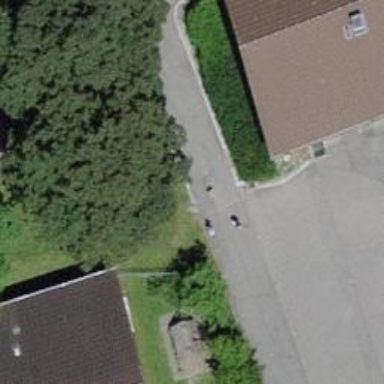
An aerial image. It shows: Bollard barrier.